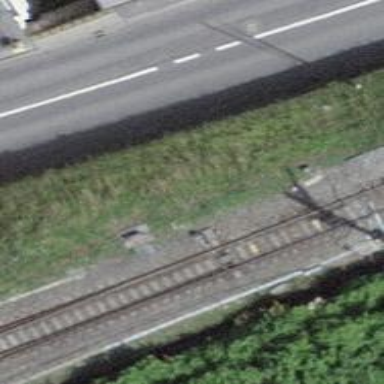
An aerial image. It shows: Railway switch.